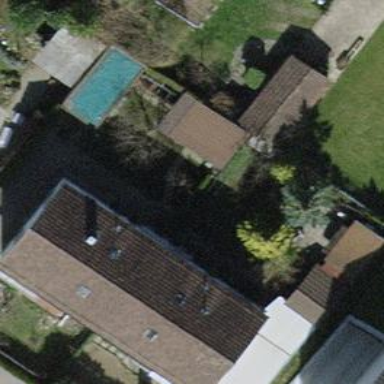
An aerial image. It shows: Semidetached house with gabled roof covered in tiles.